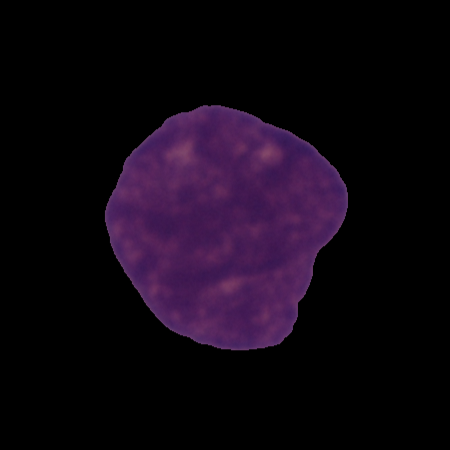
Label: cancer